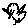
Label: bird